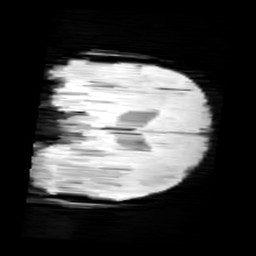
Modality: minIP
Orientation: coronal
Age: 11
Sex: male
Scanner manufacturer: siemens
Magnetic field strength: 3 T
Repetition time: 0.027 s
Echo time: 0.02 s